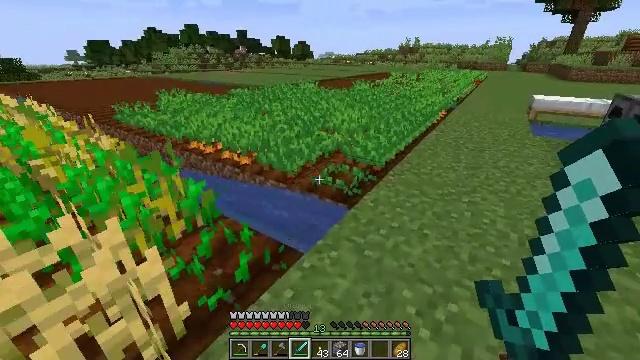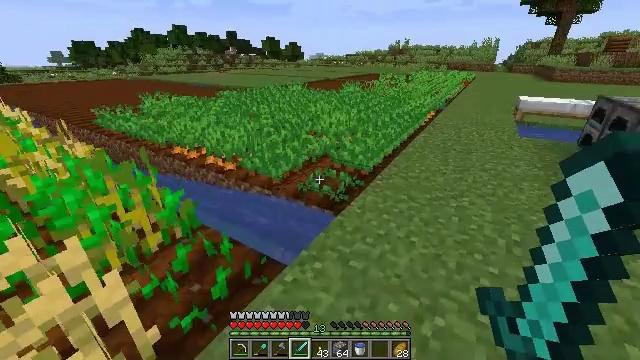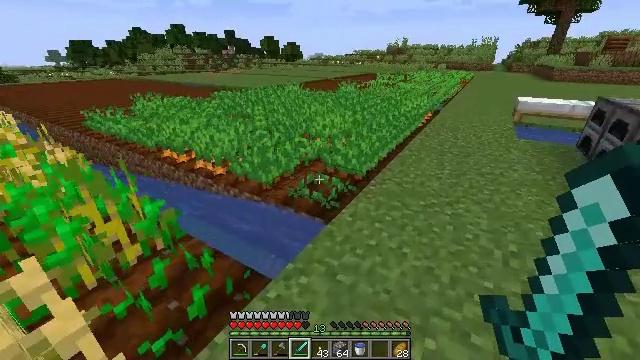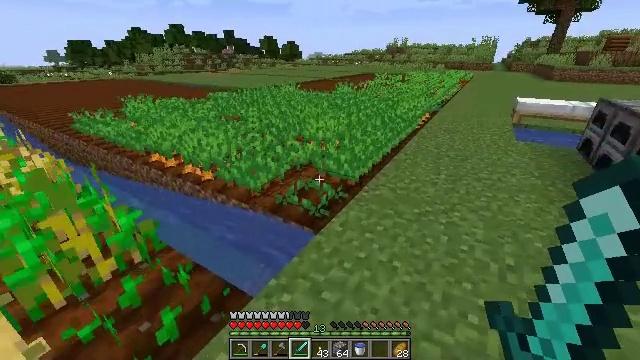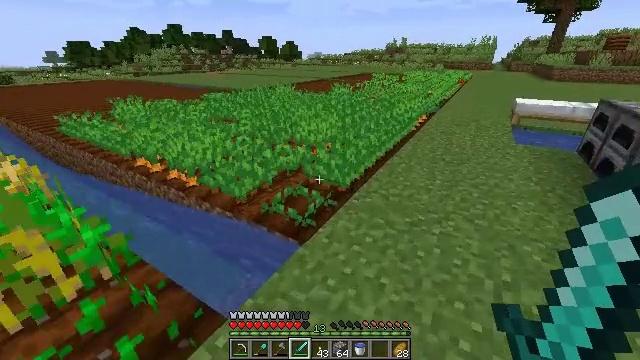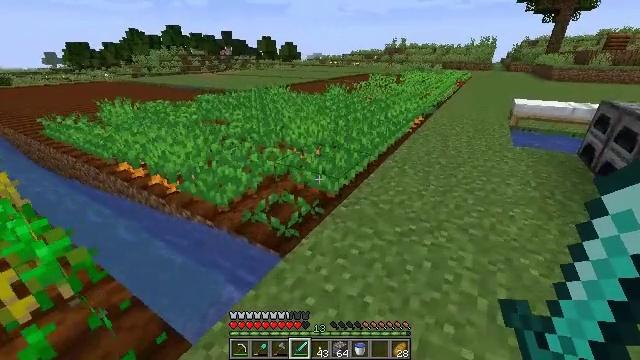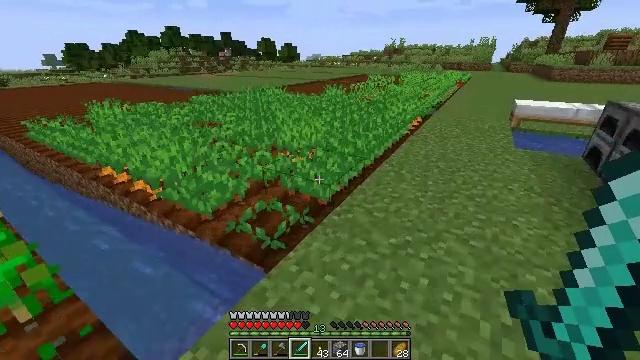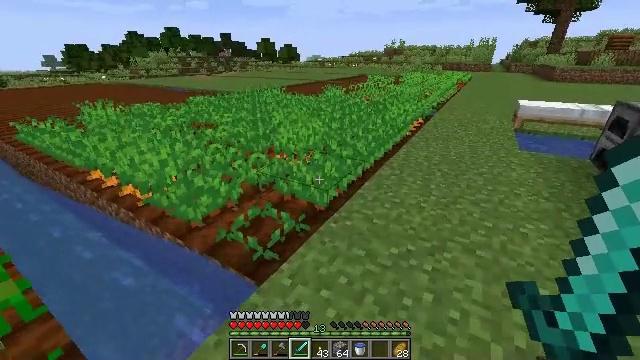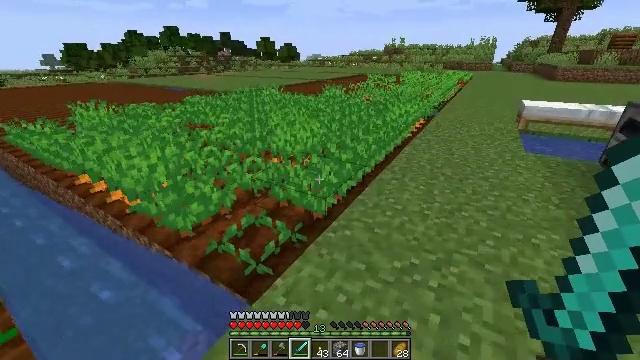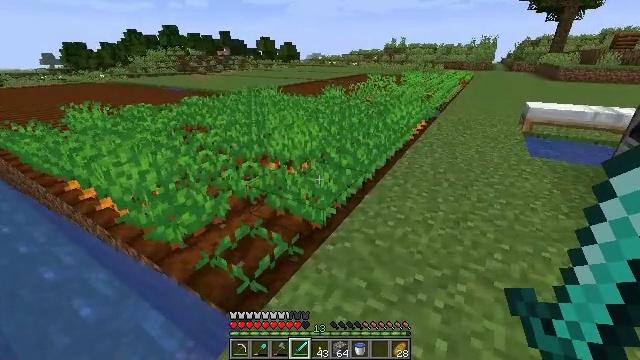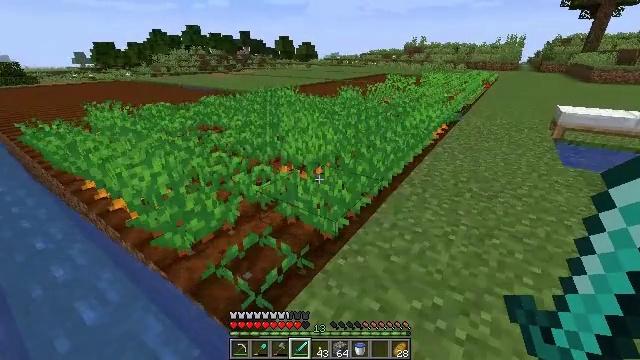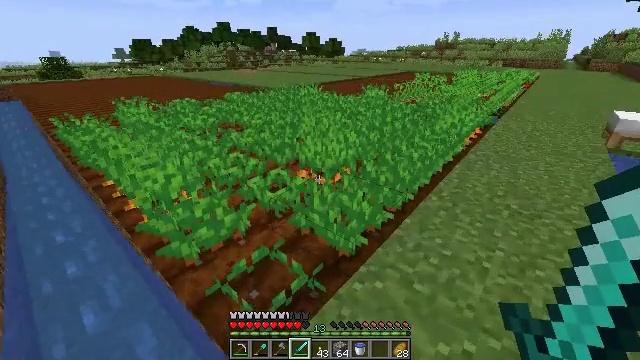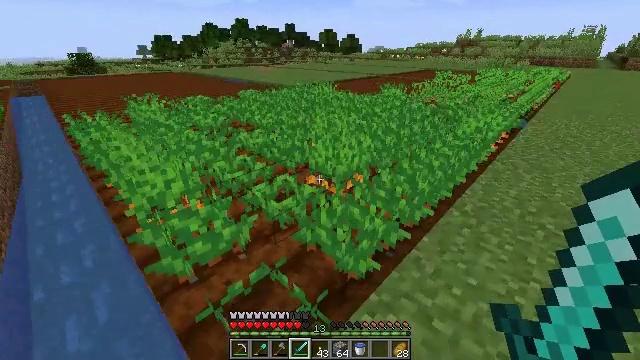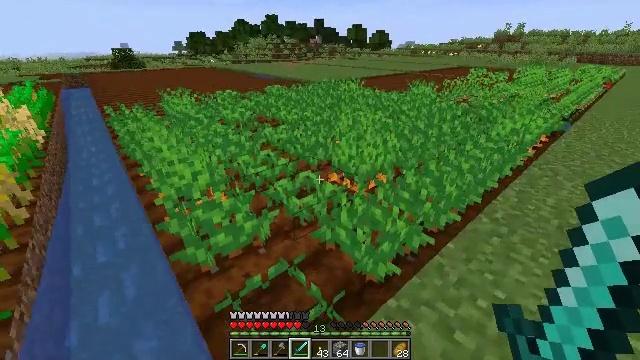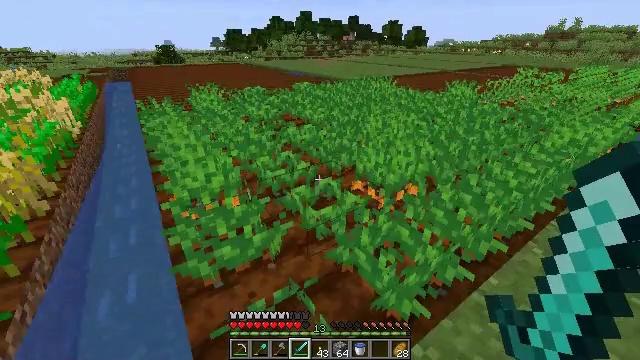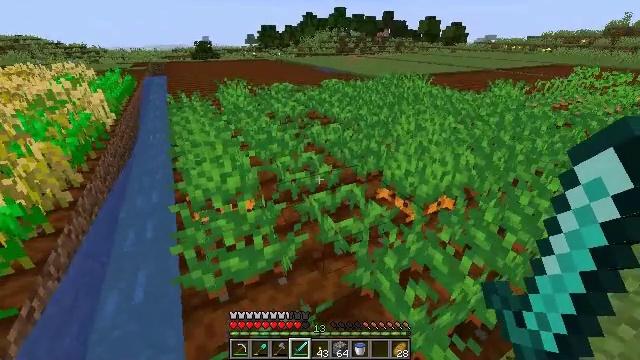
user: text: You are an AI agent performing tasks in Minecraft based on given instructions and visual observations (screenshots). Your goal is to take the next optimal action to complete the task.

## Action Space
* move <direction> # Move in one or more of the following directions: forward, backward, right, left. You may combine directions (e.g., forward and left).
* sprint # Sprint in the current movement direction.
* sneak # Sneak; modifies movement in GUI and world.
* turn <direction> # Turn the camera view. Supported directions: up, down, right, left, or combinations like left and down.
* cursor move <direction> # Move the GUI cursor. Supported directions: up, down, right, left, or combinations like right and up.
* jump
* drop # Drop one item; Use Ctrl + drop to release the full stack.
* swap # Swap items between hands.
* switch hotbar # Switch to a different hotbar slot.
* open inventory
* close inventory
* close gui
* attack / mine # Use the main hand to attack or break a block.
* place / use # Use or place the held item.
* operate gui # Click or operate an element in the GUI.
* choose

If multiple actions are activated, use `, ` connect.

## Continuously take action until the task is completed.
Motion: motion action
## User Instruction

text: Collect carrots by breaking the crop.
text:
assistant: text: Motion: move forward and move right, turn right
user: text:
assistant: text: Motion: move forward and move right
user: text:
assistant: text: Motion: move forward and move right
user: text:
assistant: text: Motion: move forward and move right
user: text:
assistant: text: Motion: move forward and move right
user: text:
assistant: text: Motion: move forward
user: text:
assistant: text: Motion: move forward
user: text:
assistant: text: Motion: move forward
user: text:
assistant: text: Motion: move forward
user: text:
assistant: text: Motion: move forward, turn left
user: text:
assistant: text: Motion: move forward, turn left
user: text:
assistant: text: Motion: move forward, turn left
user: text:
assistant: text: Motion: move forward, turn left
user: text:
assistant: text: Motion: move forward, turn left
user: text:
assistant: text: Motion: move forward, turn left
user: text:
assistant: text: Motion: move forward, turn left and down
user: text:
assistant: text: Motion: move forward, turn left and down
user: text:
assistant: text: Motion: move forward, turn left and down
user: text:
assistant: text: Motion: move forward, turn left and down
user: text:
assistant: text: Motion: move forward, turn left and down
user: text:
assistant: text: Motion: move forward, turn left and down
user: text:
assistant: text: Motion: move forward, turn left and down
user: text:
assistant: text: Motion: move forward, turn down
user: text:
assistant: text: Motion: turn left and down
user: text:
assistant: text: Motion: turn down
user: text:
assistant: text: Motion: turn down
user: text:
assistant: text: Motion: no_op
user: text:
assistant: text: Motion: attack / mine
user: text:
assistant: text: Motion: attack / mine
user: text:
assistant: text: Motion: attack / mine